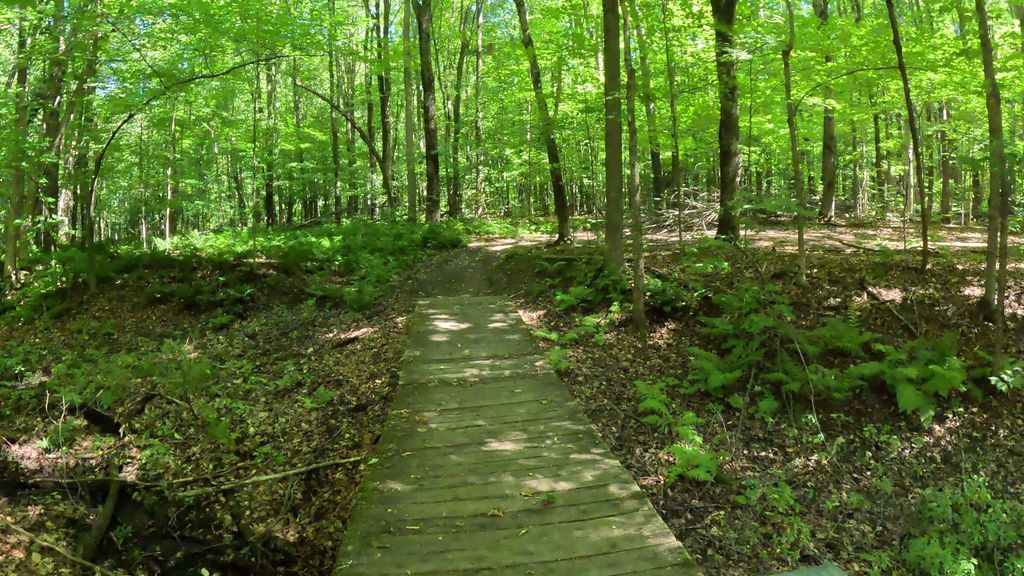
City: ottawa-gatineau